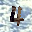
Label: 4